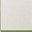
Piece: xx